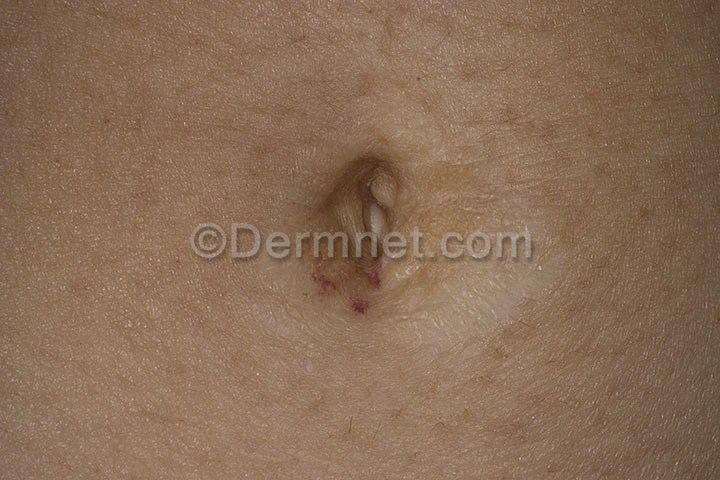
Disease: Psoriasis pictures Lichen Planus and related diseases